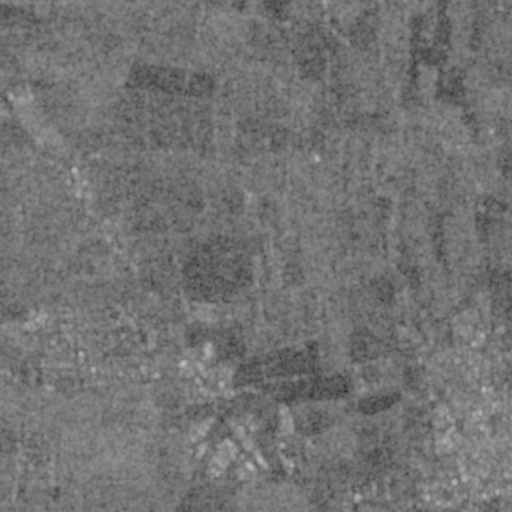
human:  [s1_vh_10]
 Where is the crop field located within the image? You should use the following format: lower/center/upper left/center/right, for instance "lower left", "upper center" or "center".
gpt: The crop field is located in the lower left of the image.
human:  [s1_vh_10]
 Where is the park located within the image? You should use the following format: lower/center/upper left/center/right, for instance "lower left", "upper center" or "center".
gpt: The park is located in the lower left of the image.
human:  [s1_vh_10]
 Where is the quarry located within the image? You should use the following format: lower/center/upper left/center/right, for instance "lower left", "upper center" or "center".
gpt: The quarry is located in the upper left of the image.
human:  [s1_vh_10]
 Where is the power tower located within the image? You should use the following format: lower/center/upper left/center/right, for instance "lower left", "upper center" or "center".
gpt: There is no power tower in the image.

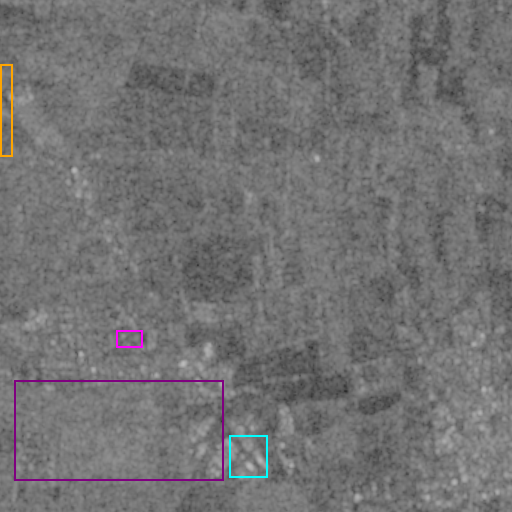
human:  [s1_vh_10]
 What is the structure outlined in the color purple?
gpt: The structure outlined in purple is a crop field.
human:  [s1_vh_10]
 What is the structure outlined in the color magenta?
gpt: The structure outlined in magenta is a park.
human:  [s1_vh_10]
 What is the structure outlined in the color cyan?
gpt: The structure outlined in cyan is a parking lot.
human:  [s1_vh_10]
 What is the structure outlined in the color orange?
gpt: The structure outlined in orange is a quarry.
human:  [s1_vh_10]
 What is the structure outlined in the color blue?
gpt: There is no blue outline.